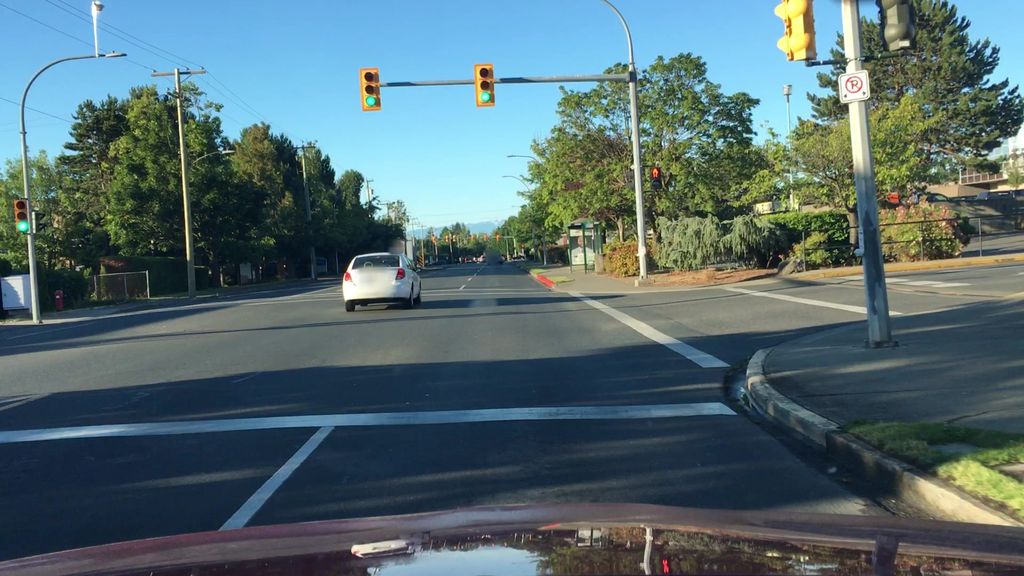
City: victoria